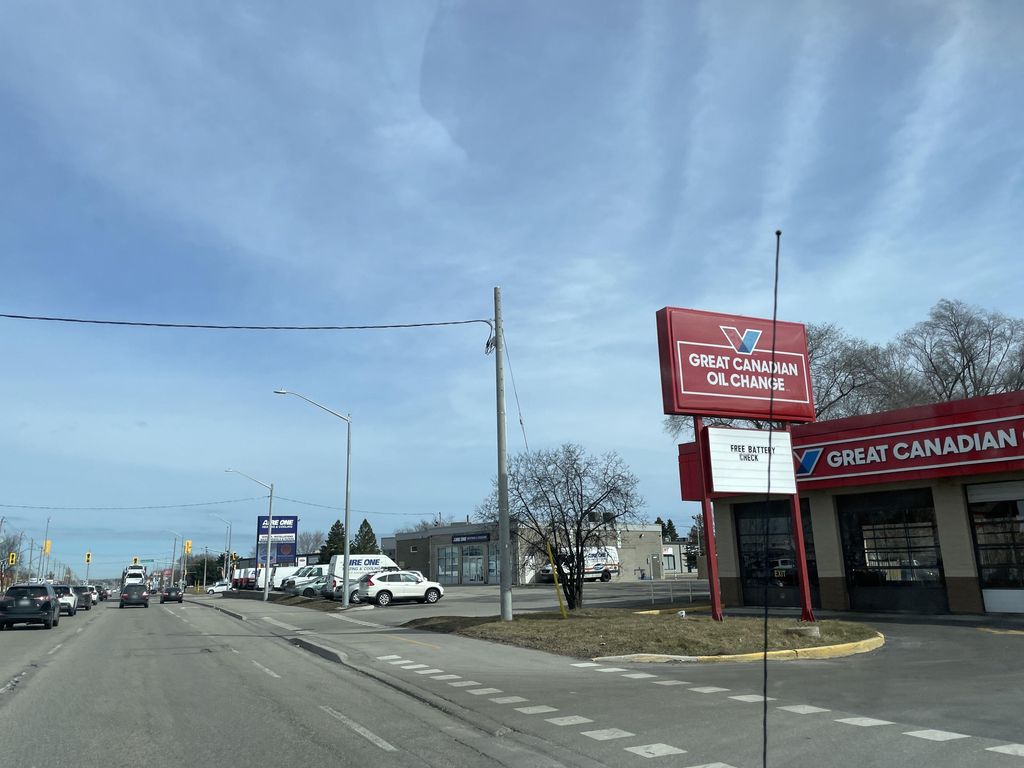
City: kitchener-waterloo